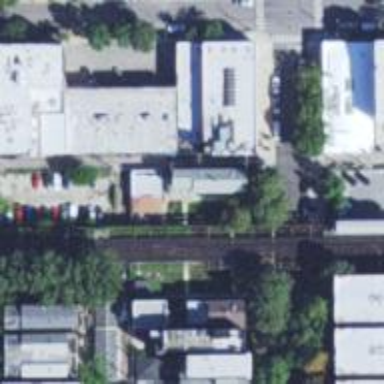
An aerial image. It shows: Railroad crossover.